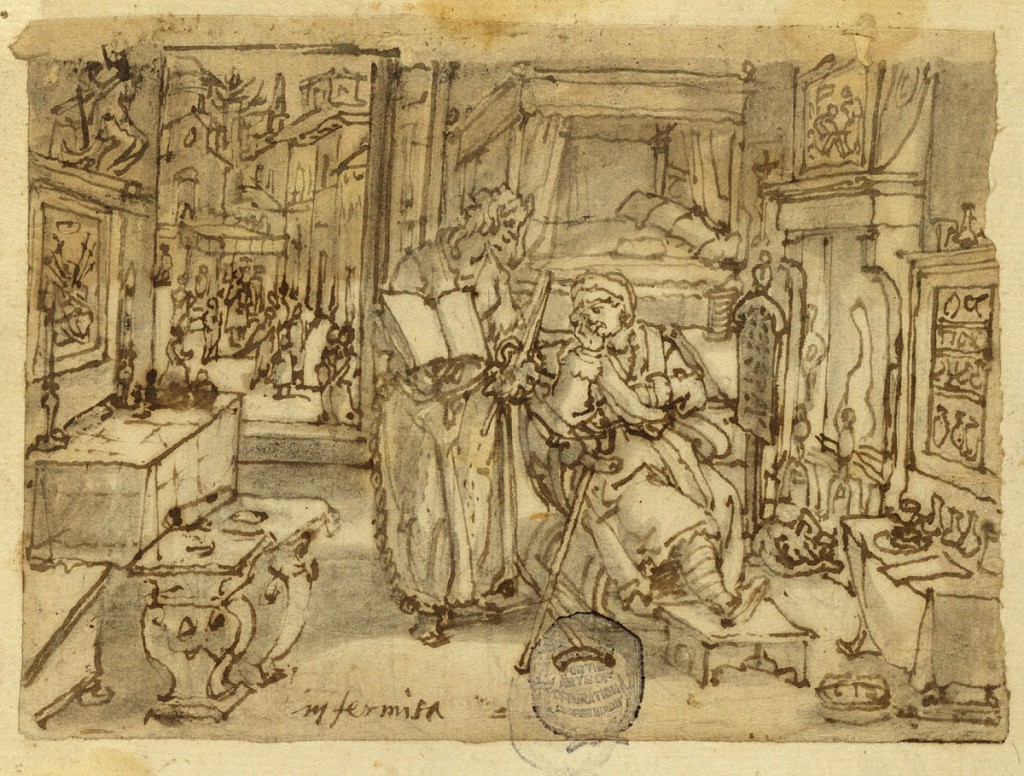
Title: Infirmity
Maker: Jan van der Straet, called Stradanus, Flemish, 1523–1605
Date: ca. 1585 – 1605
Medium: Pen and brown and black inks, brush and black wash over black chalk on laid paper
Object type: Drawing
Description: Recto: Richly decorated interior with an old woman seated in an armchair before a fire. Her left leg rests on a footstool, crutches are beside her. A woman stands to her right, holding an open book. In the background, through the open door, a group of figures is seen gathering in a city square.
Verso: mounted.